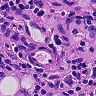
Metastatic tissue present: no